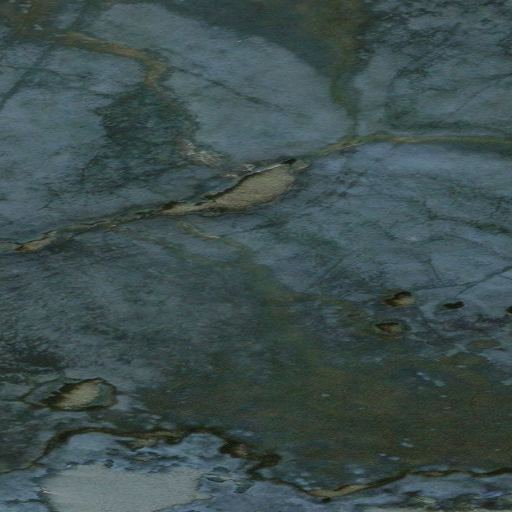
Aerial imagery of mountain in Alaska named Pingau Hill containing only unknown